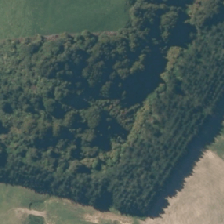
Land cover: indigenous_forest